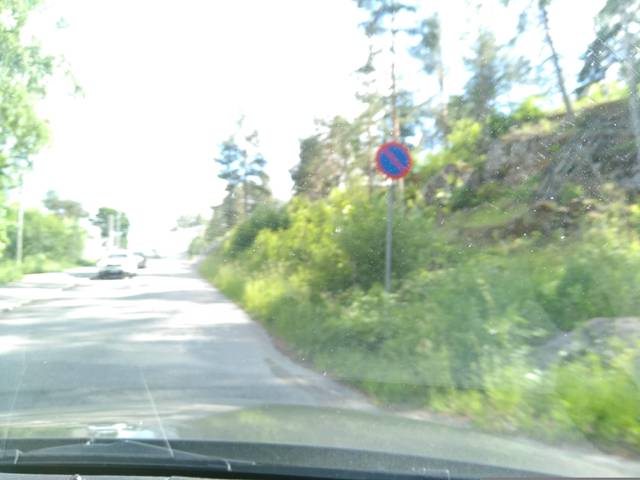
Region: Finland
Coordinates: 62.888, 27.676